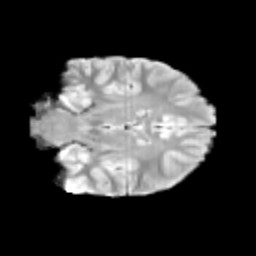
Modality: T2w
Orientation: coronal
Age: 13
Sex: female
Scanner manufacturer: siemens
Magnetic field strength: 3 T
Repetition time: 3.8 s
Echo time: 0.07 s